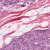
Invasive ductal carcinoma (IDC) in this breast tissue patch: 0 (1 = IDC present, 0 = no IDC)